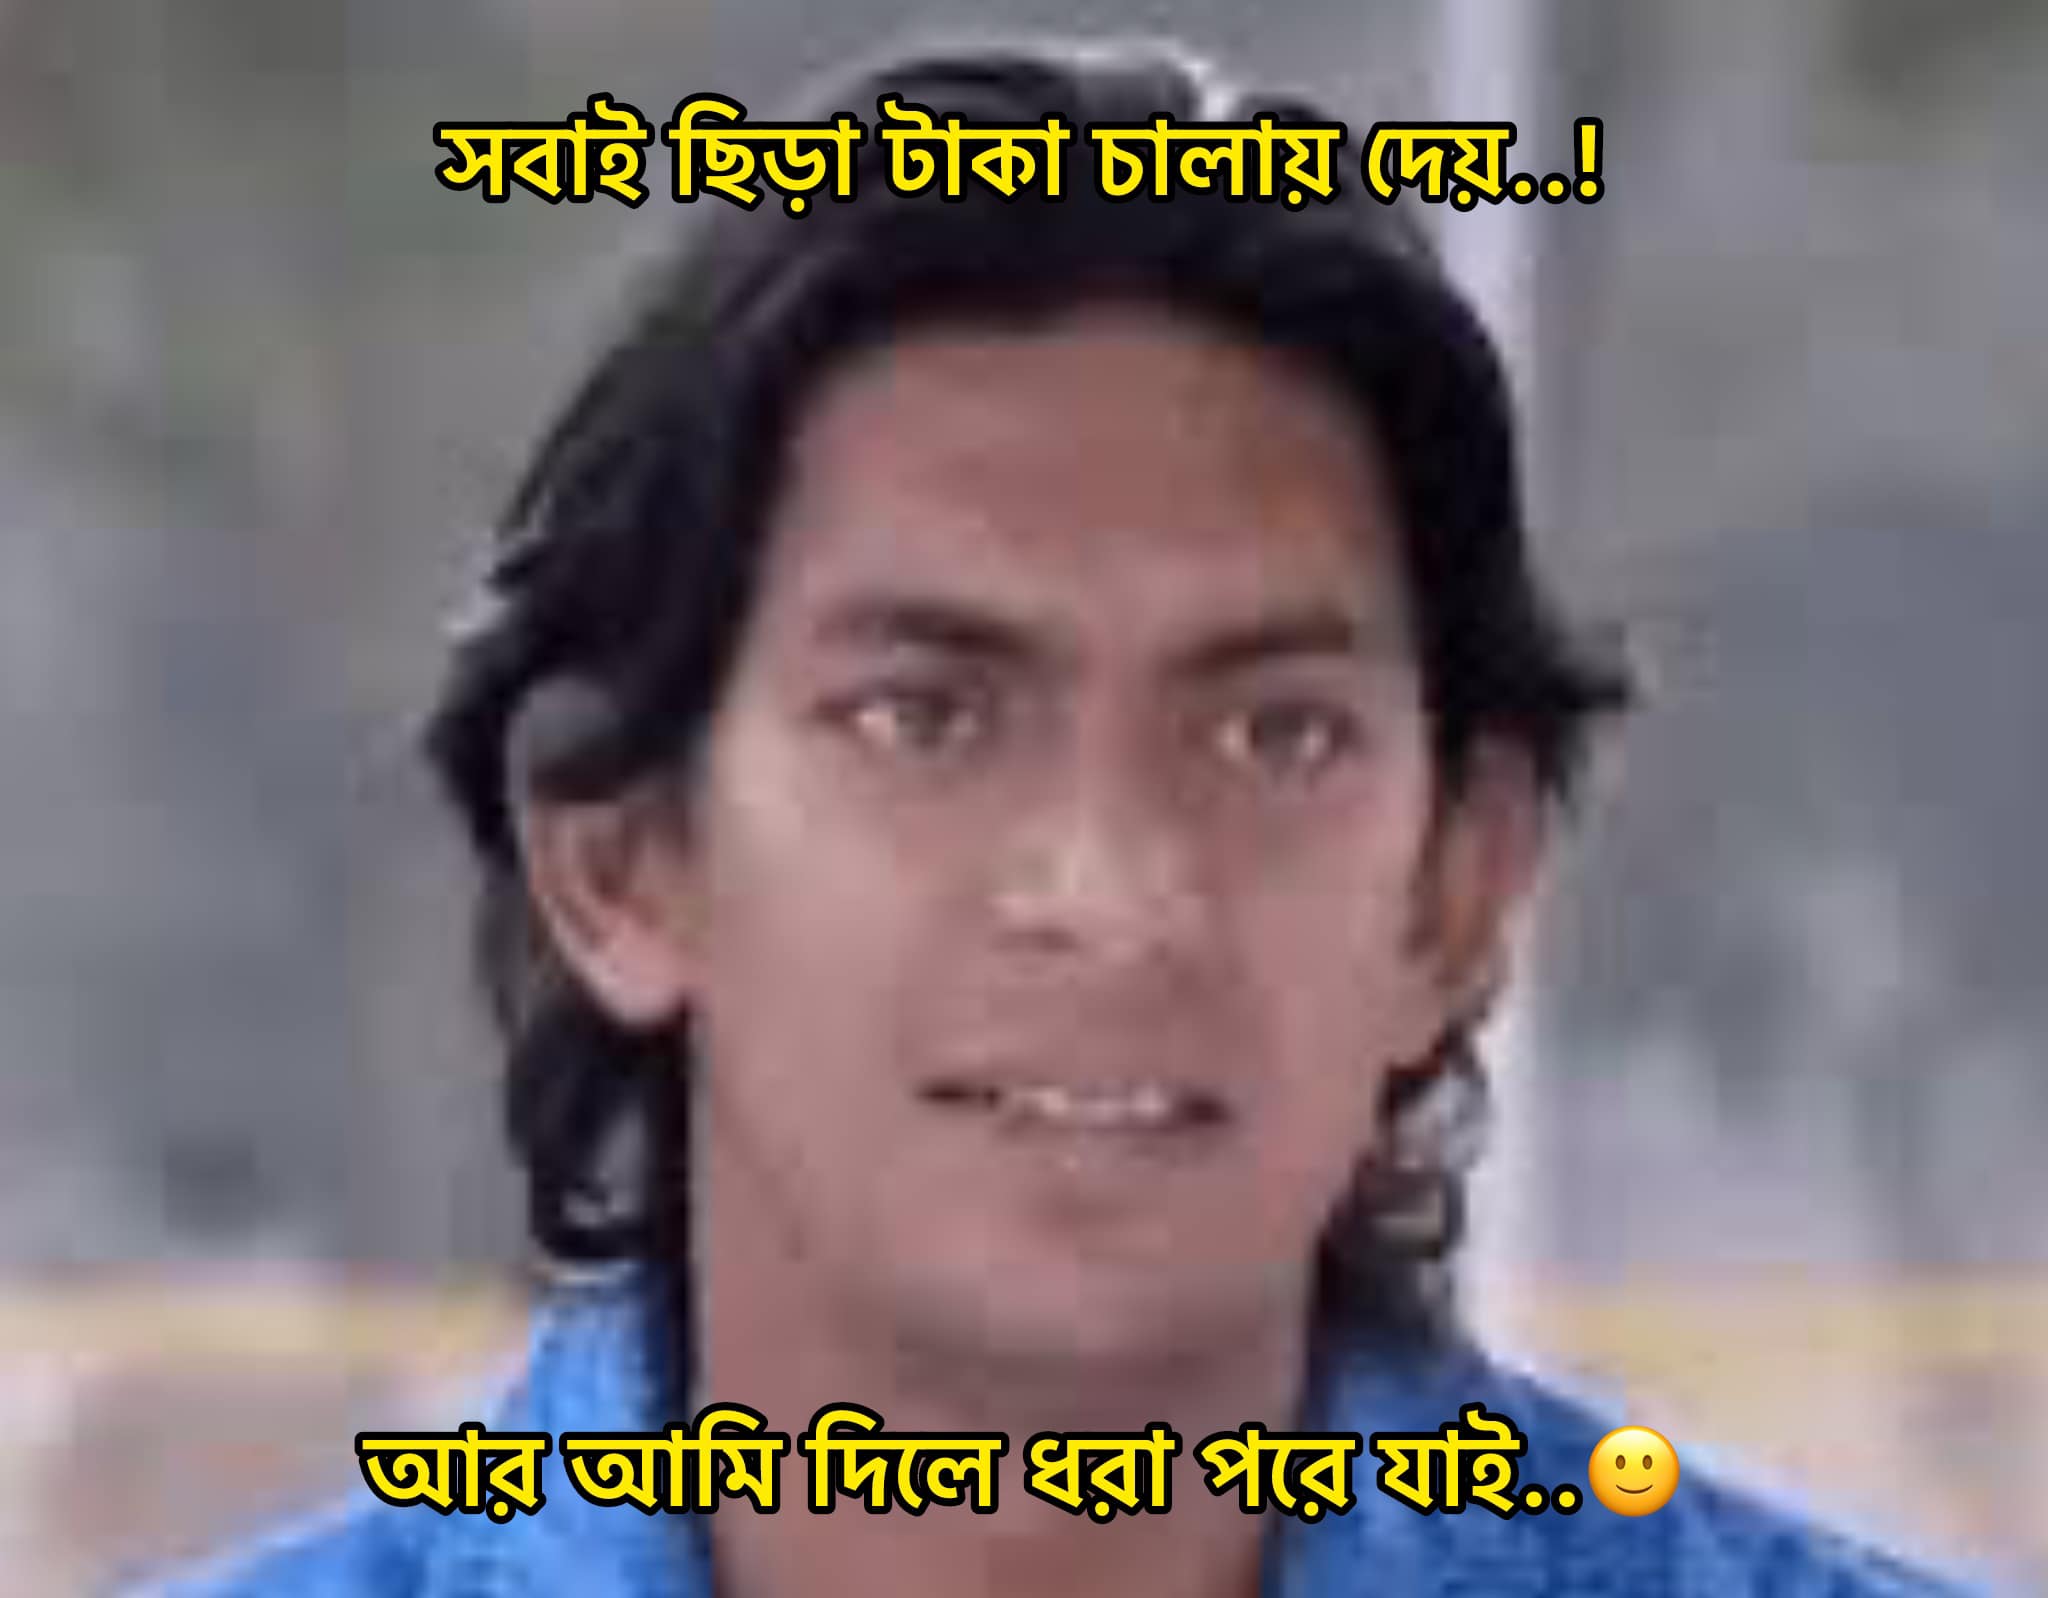
Text: সবাই ছিড়া টাকা চালায় দেয় আর আমি দিলে ধরা পরে যাই
Label: Non Hate